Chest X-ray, AP view. Patient: 67 years old, sex F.
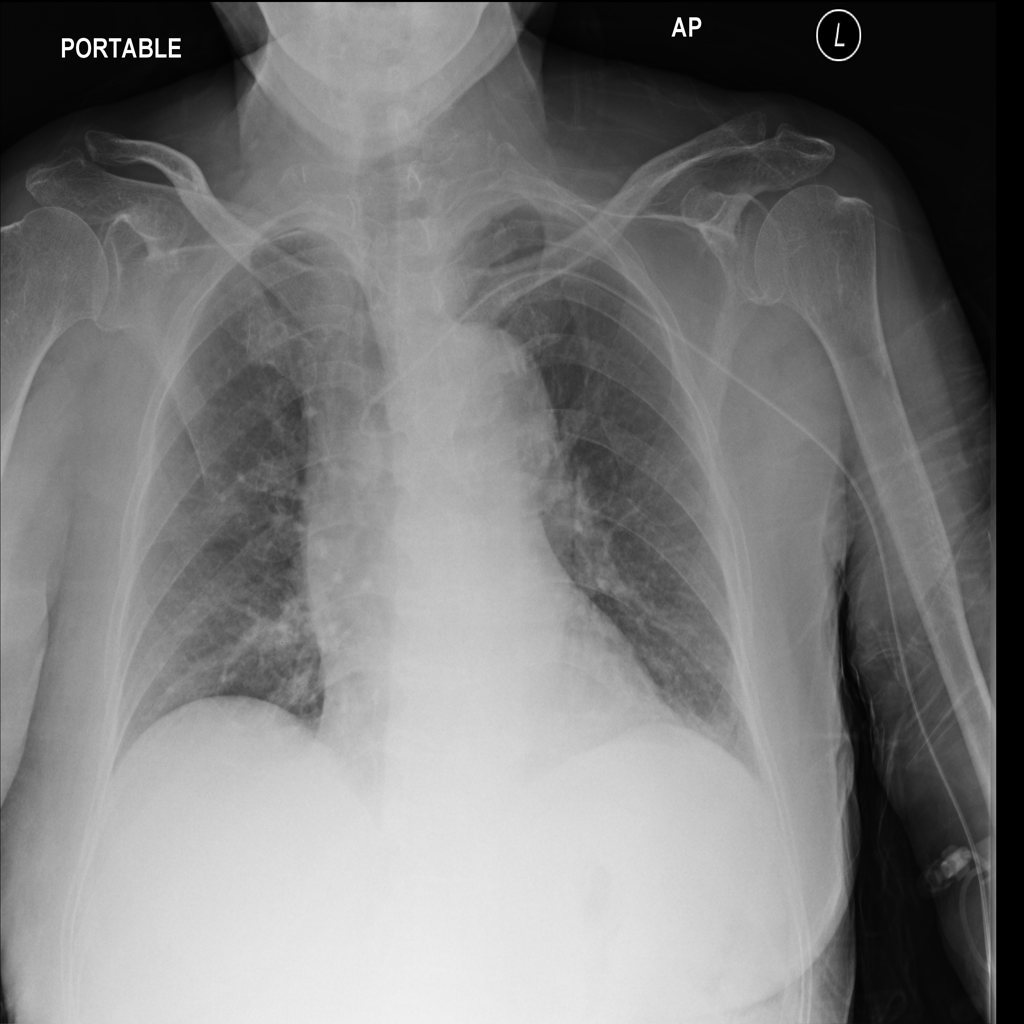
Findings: No Finding